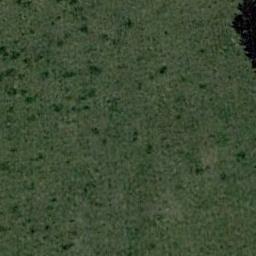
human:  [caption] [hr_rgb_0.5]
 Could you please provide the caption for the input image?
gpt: A large lush green meadow covered with green grass .

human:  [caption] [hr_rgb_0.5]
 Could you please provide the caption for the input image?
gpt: There is a wood on the grass .

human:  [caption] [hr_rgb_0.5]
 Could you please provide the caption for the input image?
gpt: The meadow is dense but uneven .

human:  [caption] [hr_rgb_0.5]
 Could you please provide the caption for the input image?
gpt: This meadow has dense lower grasses and some taller grasses .

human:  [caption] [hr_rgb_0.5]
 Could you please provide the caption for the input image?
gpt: There are some green bushes on the green meadow .